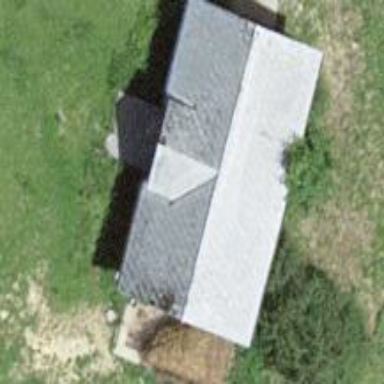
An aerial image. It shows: Farm auxiliary building with gabled roof.